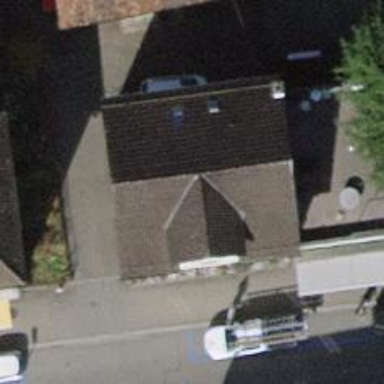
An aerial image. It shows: Retail building.